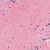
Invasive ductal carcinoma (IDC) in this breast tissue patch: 0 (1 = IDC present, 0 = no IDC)